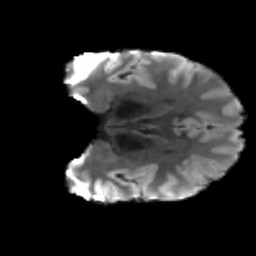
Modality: T2w
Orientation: coronal
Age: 27
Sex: female
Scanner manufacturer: siemens
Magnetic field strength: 3 T
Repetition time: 3.5 s
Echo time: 0.086 s